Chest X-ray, PA view. Patient: 44 years old, sex M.
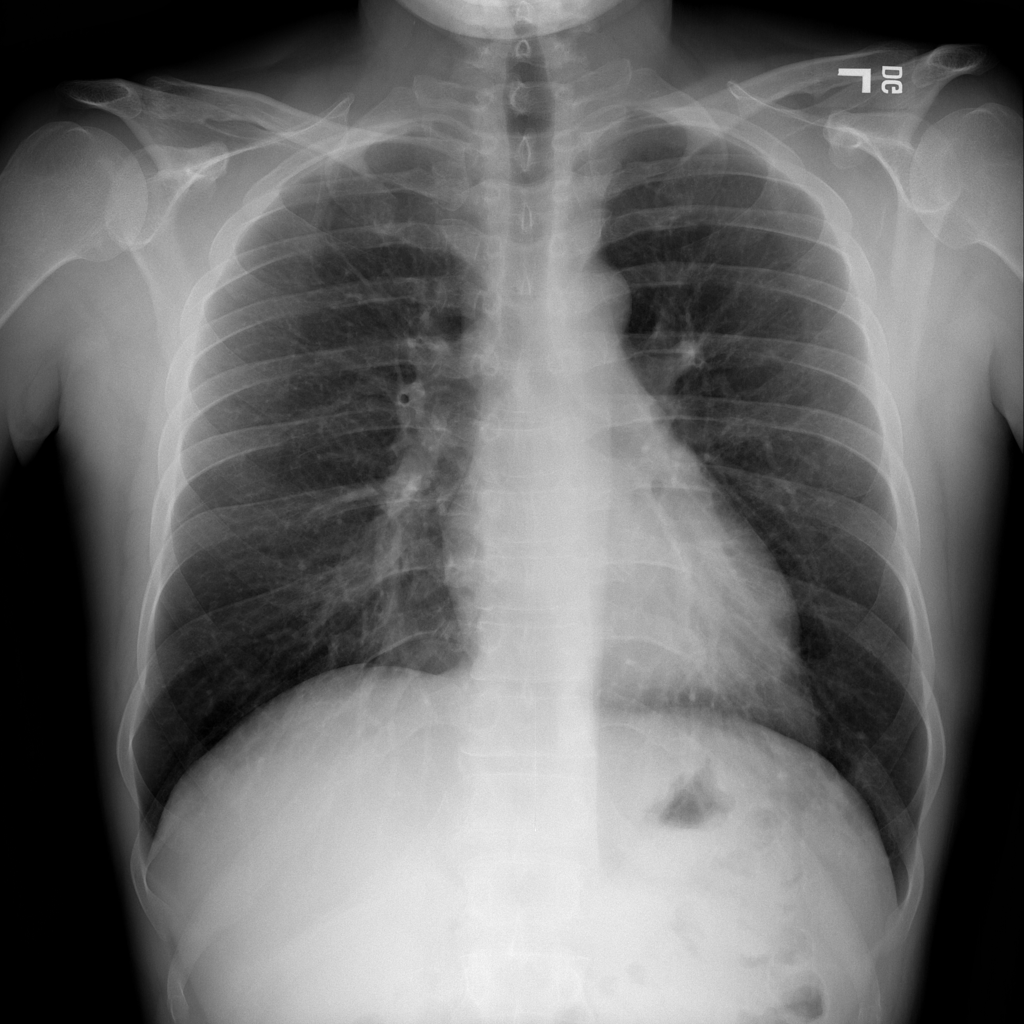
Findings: No Finding